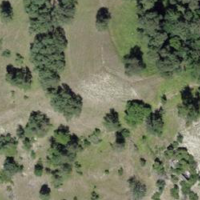
EUNIS habitat code: 32
Species observed at this site:
Saponaria ocymoides